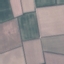
Land use / land cover class: AnnualCrop